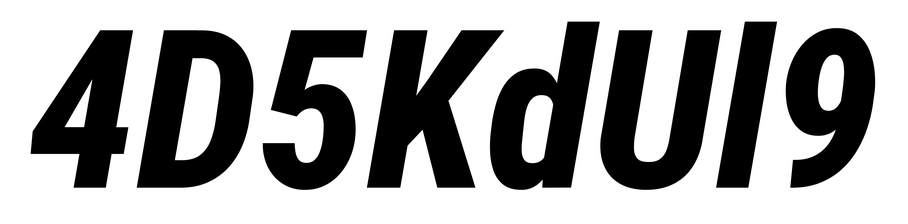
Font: Roboto-Italic_Condensed_ExtraBold_Italic